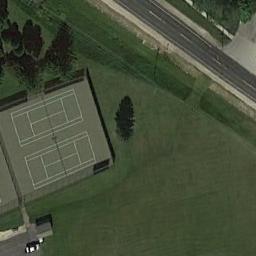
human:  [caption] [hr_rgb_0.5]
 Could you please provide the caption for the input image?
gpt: There were several felled trees near the tennis court .

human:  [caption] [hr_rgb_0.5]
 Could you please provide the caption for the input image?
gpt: The tennis court is on the grass next to some trees and roads .

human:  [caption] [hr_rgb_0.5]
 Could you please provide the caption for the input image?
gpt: There are two tennis courts on the lawn .

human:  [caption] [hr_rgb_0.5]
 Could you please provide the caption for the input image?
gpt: The tennis courts are surrounded by grass .

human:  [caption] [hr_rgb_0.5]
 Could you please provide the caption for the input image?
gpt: The tennis court is on a green meadow .